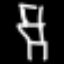
Label: chair